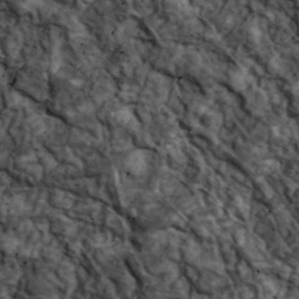
Label: non_frost